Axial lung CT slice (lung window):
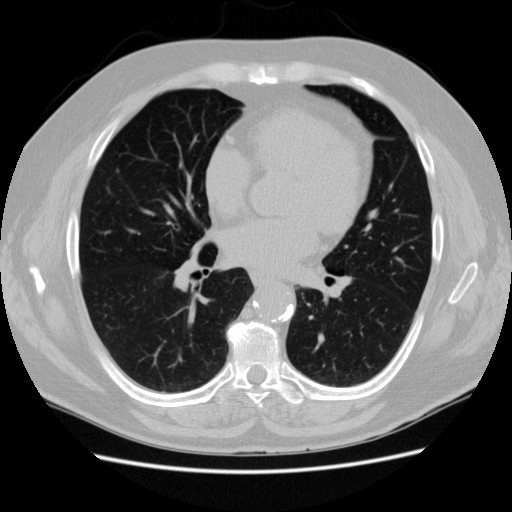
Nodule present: yes
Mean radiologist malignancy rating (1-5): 2